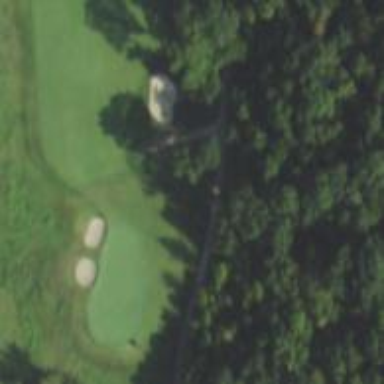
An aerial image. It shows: Path used for both walking and golf.